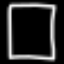
Label: square